Question: i have tried all i could think of to fix this problem. I have a inline datepicker on my site with an alternative input field. Here is my code:
'''
$(function() {
$( "#datepicker" ).datepicker({
altField: "#dt",
});
});
'''
and i get this error in chrome developer tools...oh, and it does not show up at all.
'''
Uncaught TypeError: Object [object Object] has no method 'datepicker'
'''

this is the alternate field:
'''
<center><img class="board" id="header3" src="http://codtelevision.com/wpimages/CODherePART3.png"></img></center>
<script src="http://ajax.googleapis.com/ajax/libs/jqueryui/1.8.9/jquery-ui.min.js"></script>
<link rel="stylesheet" href="http://www.codtelevision.com/date.css" type="text/css" media="screen">
<div id="datepicker"></div><br>
<input id="dt" style="outline:none;" readonly type="text"></input><br>
'''
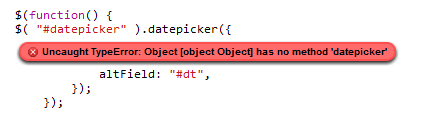
Answer: Have you actually linked in the main jquery library as well? Also you are not setting the script type of the script file (this may not have much affect).
'''
<script type="text/javascript"
src="http://ajax.googleapis.com/ajax/libs/jqueryui/1.8.9/jquery-ui.min.js">
</script>
'''
I have created a jsfiddle for your code, and it appears to work just fine. I think there is something else wrong. From what you have pasted I am still wondering if you have included the jquery library.
<URL>